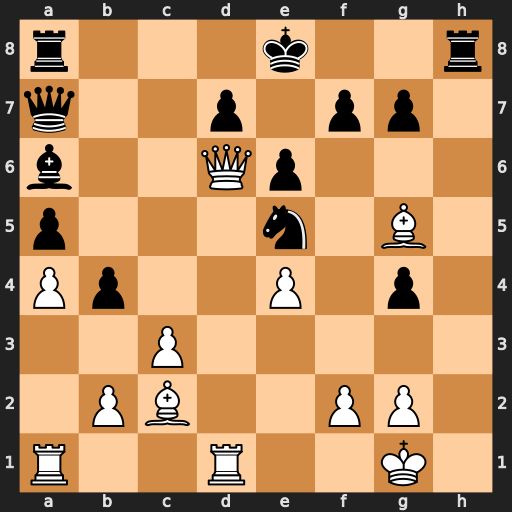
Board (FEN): r3k2r/q2p1pp1/b2Qp3/p3n1B1/Pp2P1p1/2P5/1PB2PP1/R2R2K1
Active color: w
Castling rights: kq
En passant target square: -
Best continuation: Qe7#